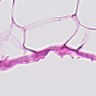
Metastatic tissue present: no